Field crop: maize
Growth stage: 2
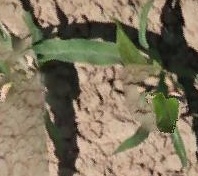
Species: maize